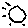
Label: sun